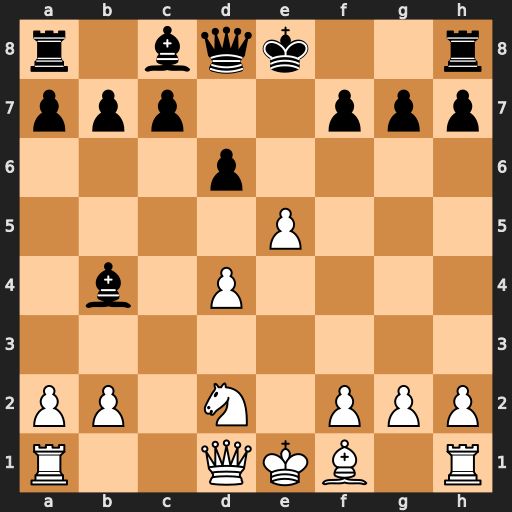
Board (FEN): r1bqk2r/ppp2ppp/3p4/4P3/1b1P4/8/PP1N1PPP/R2QKB1R
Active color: w
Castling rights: KQkq
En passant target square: -
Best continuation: Qa4+ Bd7 Qxb4